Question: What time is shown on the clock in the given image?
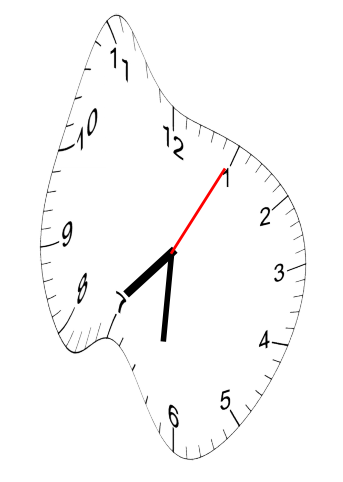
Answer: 07:31:05